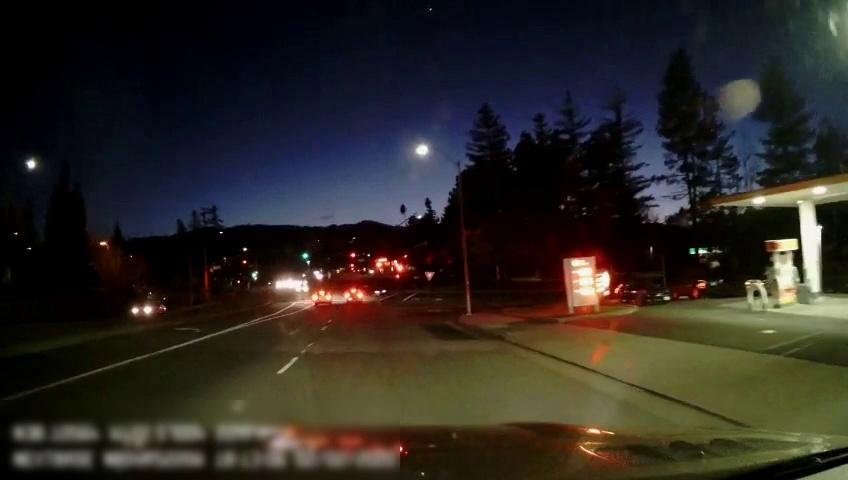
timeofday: Night
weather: Other
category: Drivable Space
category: Vehicles | SUV
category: Vehicles | SUV
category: Vehicles | SUV
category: Vehicles | SUV
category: Vehicles | Car
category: Vehicles | SUV
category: Lanes | Current Lane
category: Lanes | Alternate Lane
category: Lanes | Alternate Lane
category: Traffic | Lights
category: Traffic | Signs